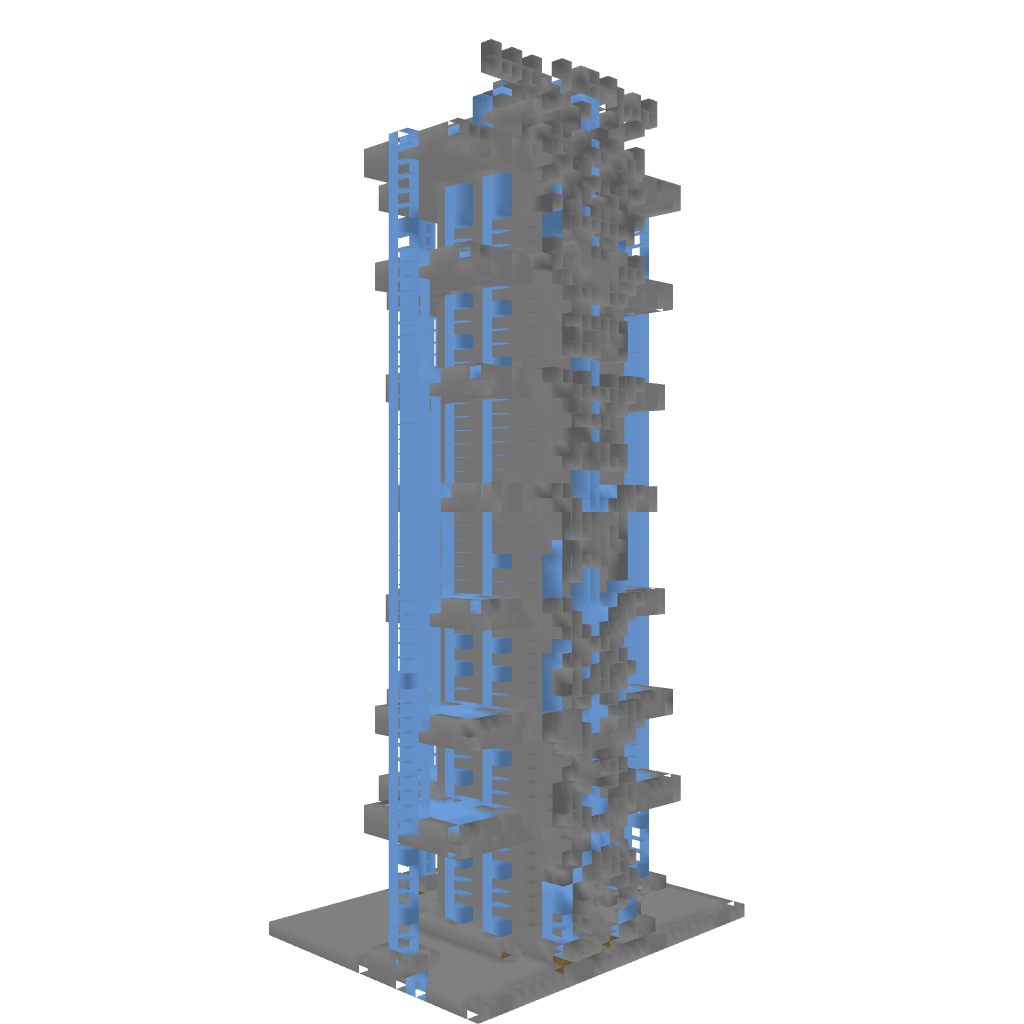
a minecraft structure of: Invader Tower bad low quality